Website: walmart
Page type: receipt
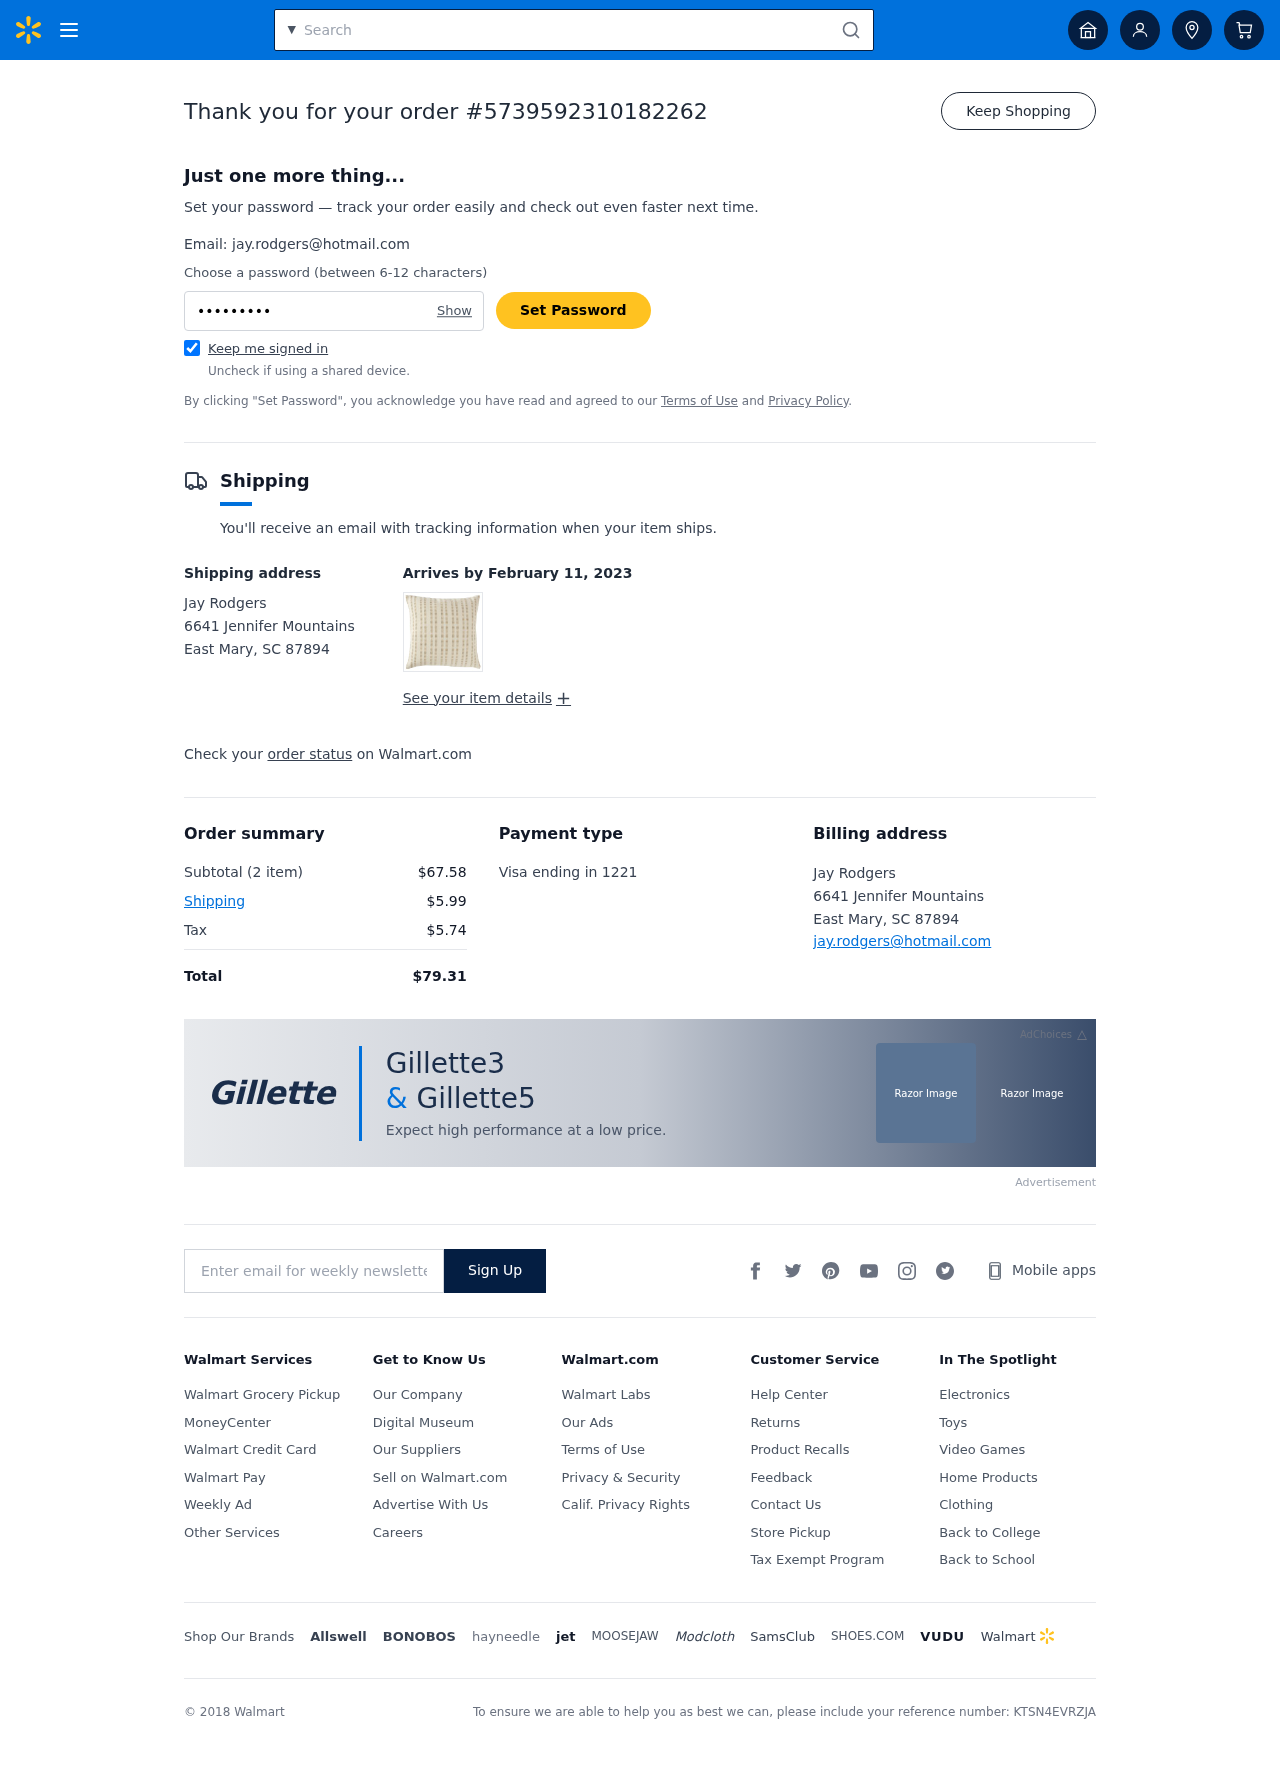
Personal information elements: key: PII_CARD_LAST4
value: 1221
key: PII_CARD_TYPE
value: Visa
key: PII_CITY_STATE_ZIP
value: East Mary, SC 87894
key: PII_EMAIL
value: jay.rodgers@hotmail.com
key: PII_FULLNAME
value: Jay Rodgers
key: PII_STREET
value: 6641 Jennifer Mountains
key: PII_FULLNAME2
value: Jay Rodgers
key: PII_CITY
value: East Mary
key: PII_STATE_ABBR
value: SC
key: PII_POSTCODE
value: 87894
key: PII_POSTCODE_FULL
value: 87894
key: PII_CITY_STATE
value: East Mary, SC
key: PII_POSTCODE_NUMERIC
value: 87894
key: PII_EMAIL2
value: jay.rodgers@hotmail.com
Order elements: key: ORDER_ID
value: #5739592310182262
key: ORDER_DELIVERY_DATE
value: February 11, 2023
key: ORDER_NUM_ITEMS
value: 2 item
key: ORDER_SUBTOTAL
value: $67.58
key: ORDER_SHIPPING_COST
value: $5.99
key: ORDER_TAX
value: $5.74
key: ORDER_TOTAL
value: $79.31
Search elements: key: HEADER_SEARCH
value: Search